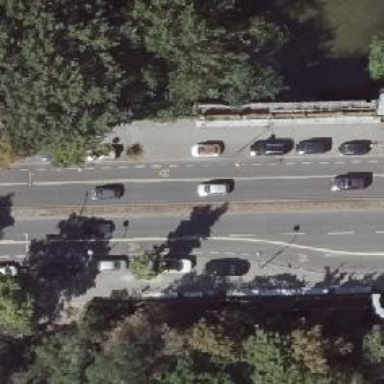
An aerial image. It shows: Secondary road crossing bridge with asphalt surface.